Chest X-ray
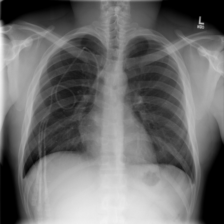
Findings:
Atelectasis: negative
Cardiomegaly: negative
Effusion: negative
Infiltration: negative
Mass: negative
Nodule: negative
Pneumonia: negative
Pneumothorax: negative
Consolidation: negative
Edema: negative
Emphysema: negative
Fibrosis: negative
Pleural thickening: negative
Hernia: negative